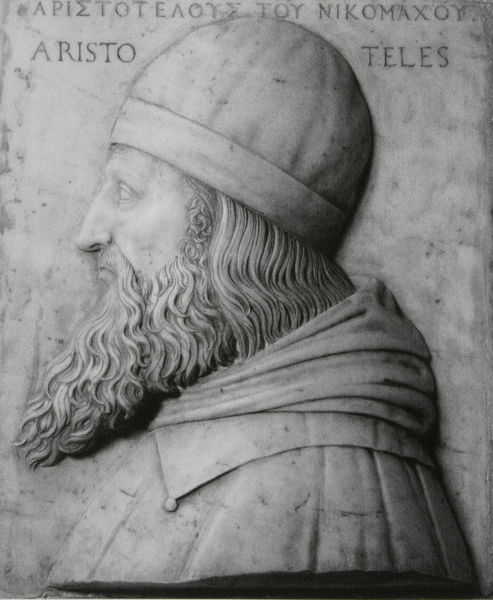
Titel: Aristoteles
Künstler: Vicenzo Grandi
Standort: Trient
Institution: Palazzo vescovile
Schlagwörter: felsen, kopf, mann, umhang, frisur, grau, haar, hintergrund, hut, marmor, mund, nase, profil, schwarz, weiss, haube, alt, bart, jacke, kappe, mütze, augen, falten, gesicht, kleidung, kragen, mensch, stein, vollbart, bildnis, portrait, porträt, auge, gewand, haare, kutte, mantel, locken, renaissance, schulter, skulptur, statue, kopfbedeckung, relief, schrift, seitlich, fels, monochrom, tafel, asketisch, inschrift, streng, büste, plastik, platte, sein, foto, fotografie, photographie, name, antike, philosoph, denkmal, text, buchstaben, denker, helm, spitzbart, photo, römer, gekämmt, hubi, schläfen, griechisch, klerus, griechenland, gelehrter, schreiber, erinnerung, fotographie, grieche, kaputze, strähnen, grabmal, relieff, kapuze, latein, harre, philosophie, halbrelief, rezeption, aristoteles, danke, mann mit bart, facial, frieß, gedenktafl, nikomachos, nikomaios, philosph, altein, pholosoph, aristolteles, aristotele, aristo, teles